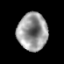
Tissue: prostate
Cell type: Myeloid cells
Senescence score: 0.2583
Nuclear area (px): 1102
Mean DAPI intensity: 153.407